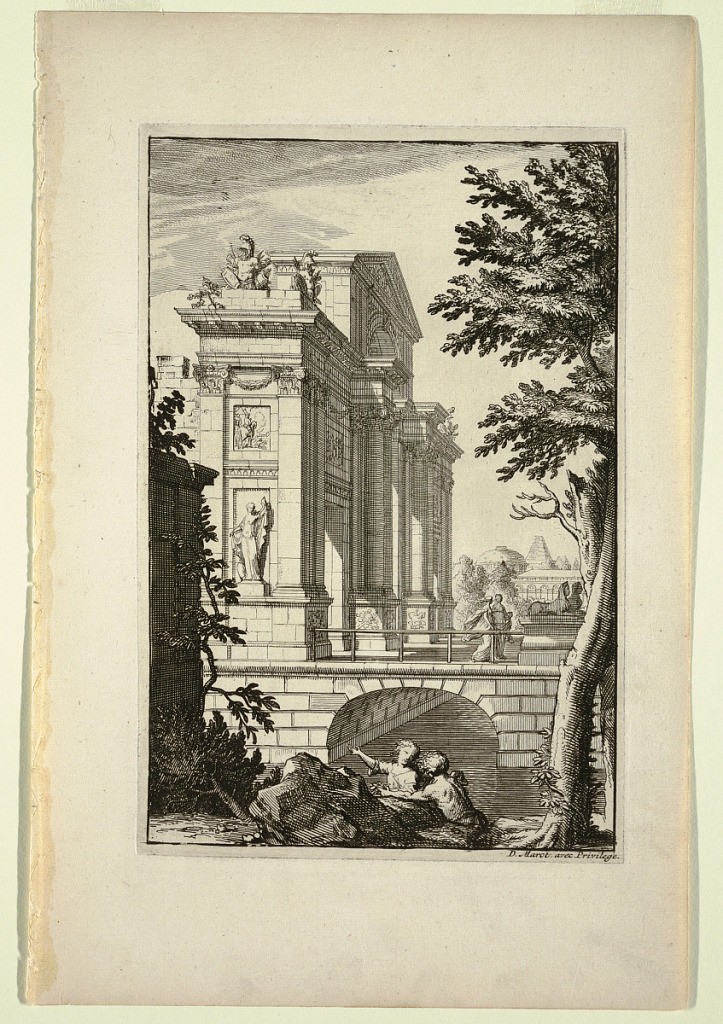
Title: Plate in Nouveaux Livre de Paysages (New Book of Landscapes)
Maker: Daniel Marot, French, active in the Netherlands and England, 1661–1752
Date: ca. 1700
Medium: Etching and engraving on white laid paper
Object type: Print
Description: View of a triumphal arch, on a bridge, decorated with statues, reliefs, and garlands. Below, two figures converse.